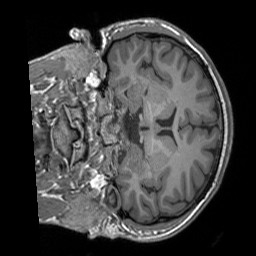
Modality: T1w
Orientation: coronal
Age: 20
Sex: male
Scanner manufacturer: siemens
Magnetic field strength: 3 T
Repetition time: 1.9 s
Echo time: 0.00252 s